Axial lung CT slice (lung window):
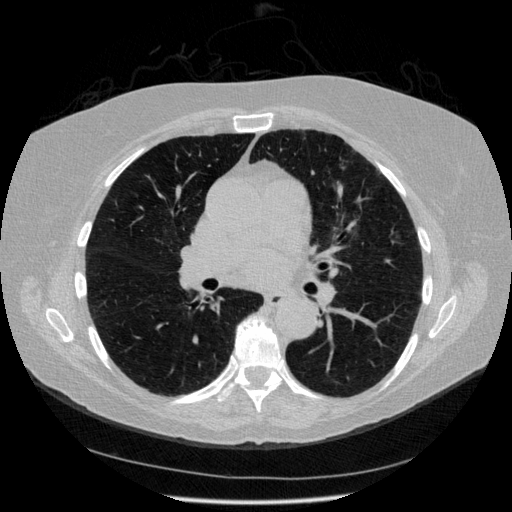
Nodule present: no